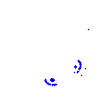
Particle: pion